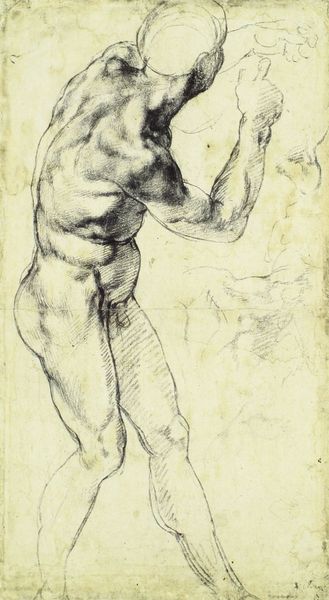
Titel: Studie für die Schlacht von Cascina
Künstler: Michelangelo
Institution: Haarlem, Teylersmuseum
Schlagwörter: akt, hand, kopf, körper, mann, nackt, weiß, finger, grau, ohr, rücken, schwarz, skizze, zeichnung, arm, hände, sack, statue, beine, schwanz, bein, studie, muskeln, sport, büste, glatze, bauch, rodin, geschlecht, knie, zeigen, penis, nakt, arsch, dali, schraffur, radierung, schrafur, bleistift, gaugin, stark, griechisch, griechenland, haarlos, hoden, kraftvoll, de, po, daili